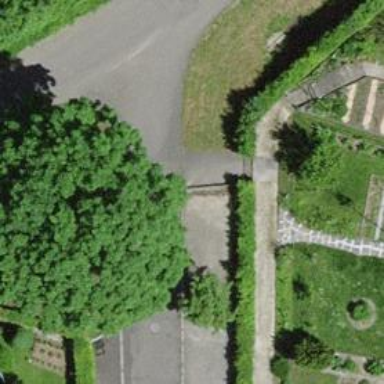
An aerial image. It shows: Gate.